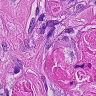
Metastatic tissue present: yes